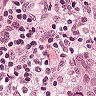
Metastatic tissue present: yes